Question: This is the structure of my firebase real time database. I want to block read access when accessing the whole words object but make it allowed when accessing single nodes in words. The purpose is preventing users from reading the whole words at once. How can i do it with security rules?

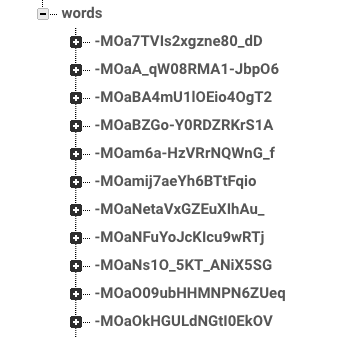
Answer: You can do this by using a <URL>:
'''
{
"rules": {
"words": {
".read" false,
"$word: {
".read" true
}
}
}
}
'''
So on the entire 'words' node the read is denied, but then the '$word' matches any child node of 'words' an allows reading there.